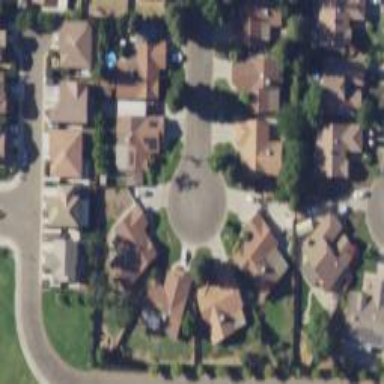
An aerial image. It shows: Residential road.